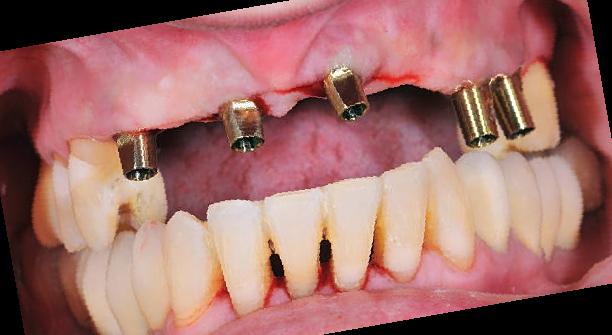
Condition: hypodontia